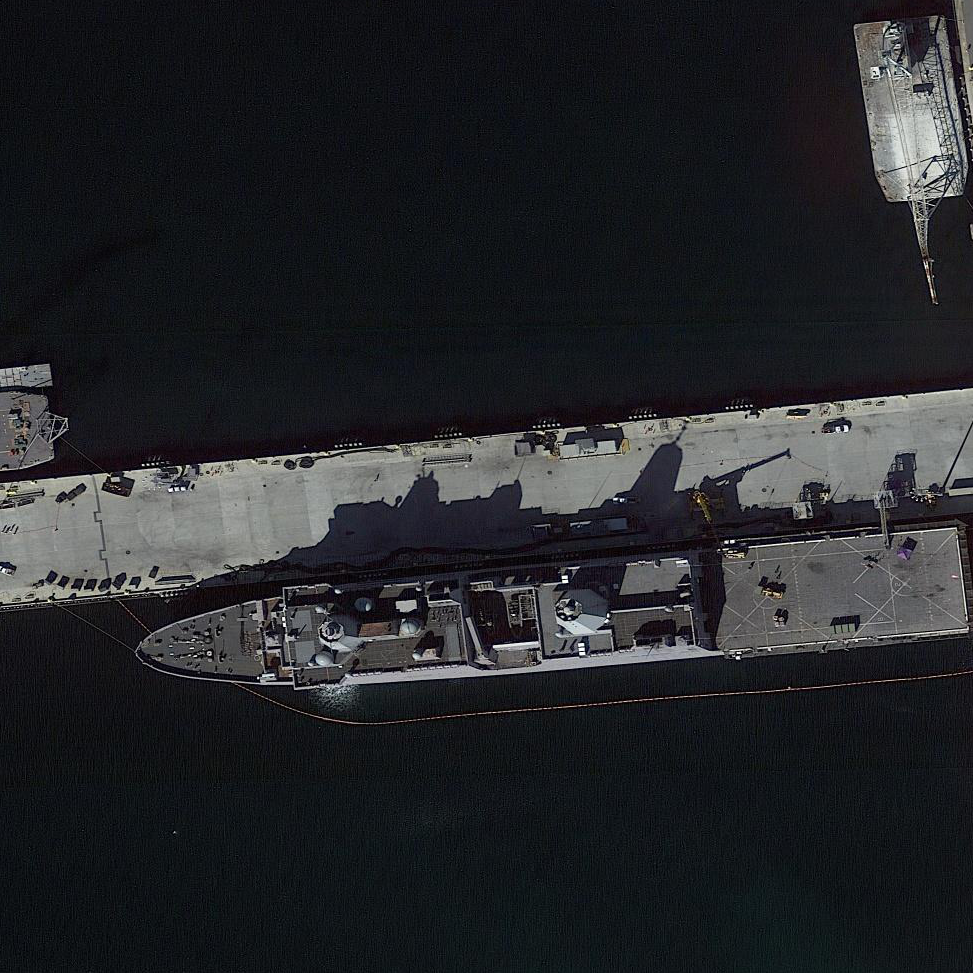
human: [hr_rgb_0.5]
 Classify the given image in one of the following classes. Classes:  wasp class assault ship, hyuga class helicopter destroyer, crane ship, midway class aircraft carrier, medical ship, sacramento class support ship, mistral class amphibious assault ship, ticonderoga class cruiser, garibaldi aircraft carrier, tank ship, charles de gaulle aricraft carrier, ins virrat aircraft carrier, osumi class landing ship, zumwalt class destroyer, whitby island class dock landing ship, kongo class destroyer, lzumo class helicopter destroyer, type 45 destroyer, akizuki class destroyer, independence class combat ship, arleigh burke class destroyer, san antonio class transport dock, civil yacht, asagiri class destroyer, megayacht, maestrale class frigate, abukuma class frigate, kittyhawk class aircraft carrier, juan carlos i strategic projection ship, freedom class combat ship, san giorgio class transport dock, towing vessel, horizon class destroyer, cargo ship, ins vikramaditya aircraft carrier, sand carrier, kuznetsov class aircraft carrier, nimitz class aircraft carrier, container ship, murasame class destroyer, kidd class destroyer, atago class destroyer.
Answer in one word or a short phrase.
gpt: San Antonio class transport dock